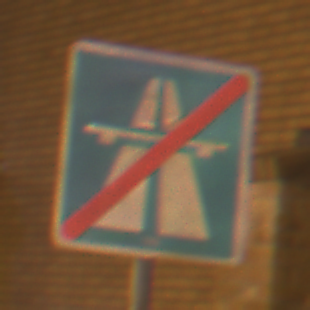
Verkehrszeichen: EndeAutbahn
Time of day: Night
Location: Outdoor (Urban)
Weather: Clear
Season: NotSpecified
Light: Artificial